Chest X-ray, PA view. Patient: 48 years old, sex F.
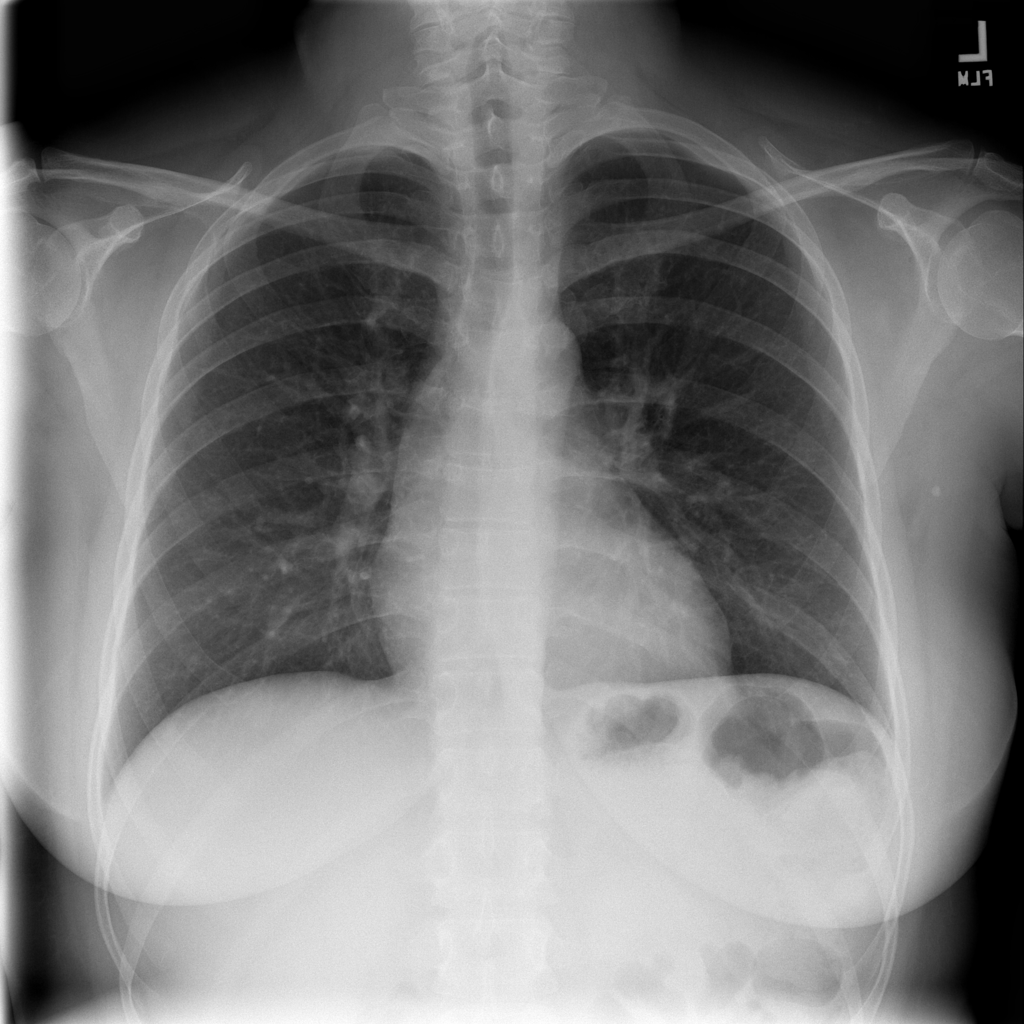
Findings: No Finding